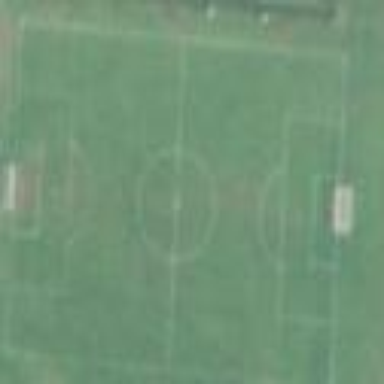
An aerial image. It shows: Soccer pitch for leisure land activities.